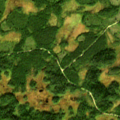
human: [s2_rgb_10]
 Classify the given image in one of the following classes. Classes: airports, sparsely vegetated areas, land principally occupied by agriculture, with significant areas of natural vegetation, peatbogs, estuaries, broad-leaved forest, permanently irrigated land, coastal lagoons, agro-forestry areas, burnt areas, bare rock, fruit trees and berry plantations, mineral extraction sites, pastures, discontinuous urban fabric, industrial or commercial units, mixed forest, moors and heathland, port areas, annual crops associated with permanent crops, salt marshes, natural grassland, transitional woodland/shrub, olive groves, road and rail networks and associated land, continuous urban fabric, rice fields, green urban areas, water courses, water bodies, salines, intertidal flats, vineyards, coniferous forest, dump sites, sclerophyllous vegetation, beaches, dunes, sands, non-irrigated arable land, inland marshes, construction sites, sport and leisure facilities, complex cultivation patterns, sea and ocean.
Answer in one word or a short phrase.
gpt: coniferous forest, transitional woodland/shrub